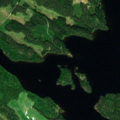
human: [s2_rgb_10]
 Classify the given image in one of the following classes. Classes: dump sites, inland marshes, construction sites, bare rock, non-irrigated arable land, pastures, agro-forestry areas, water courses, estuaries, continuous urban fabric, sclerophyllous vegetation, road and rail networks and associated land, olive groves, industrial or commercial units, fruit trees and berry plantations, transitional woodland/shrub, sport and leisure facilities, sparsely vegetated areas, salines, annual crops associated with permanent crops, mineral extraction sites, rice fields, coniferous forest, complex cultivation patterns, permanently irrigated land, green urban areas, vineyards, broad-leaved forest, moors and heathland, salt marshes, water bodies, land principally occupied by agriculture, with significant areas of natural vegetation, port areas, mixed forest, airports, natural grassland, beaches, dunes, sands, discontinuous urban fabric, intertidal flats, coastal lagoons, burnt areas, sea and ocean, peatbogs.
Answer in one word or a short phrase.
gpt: coniferous forest, mixed forest, transitional woodland/shrub, water bodies